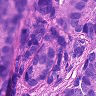
Metastatic tissue present: yes